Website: bh-photo
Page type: customer-info-address
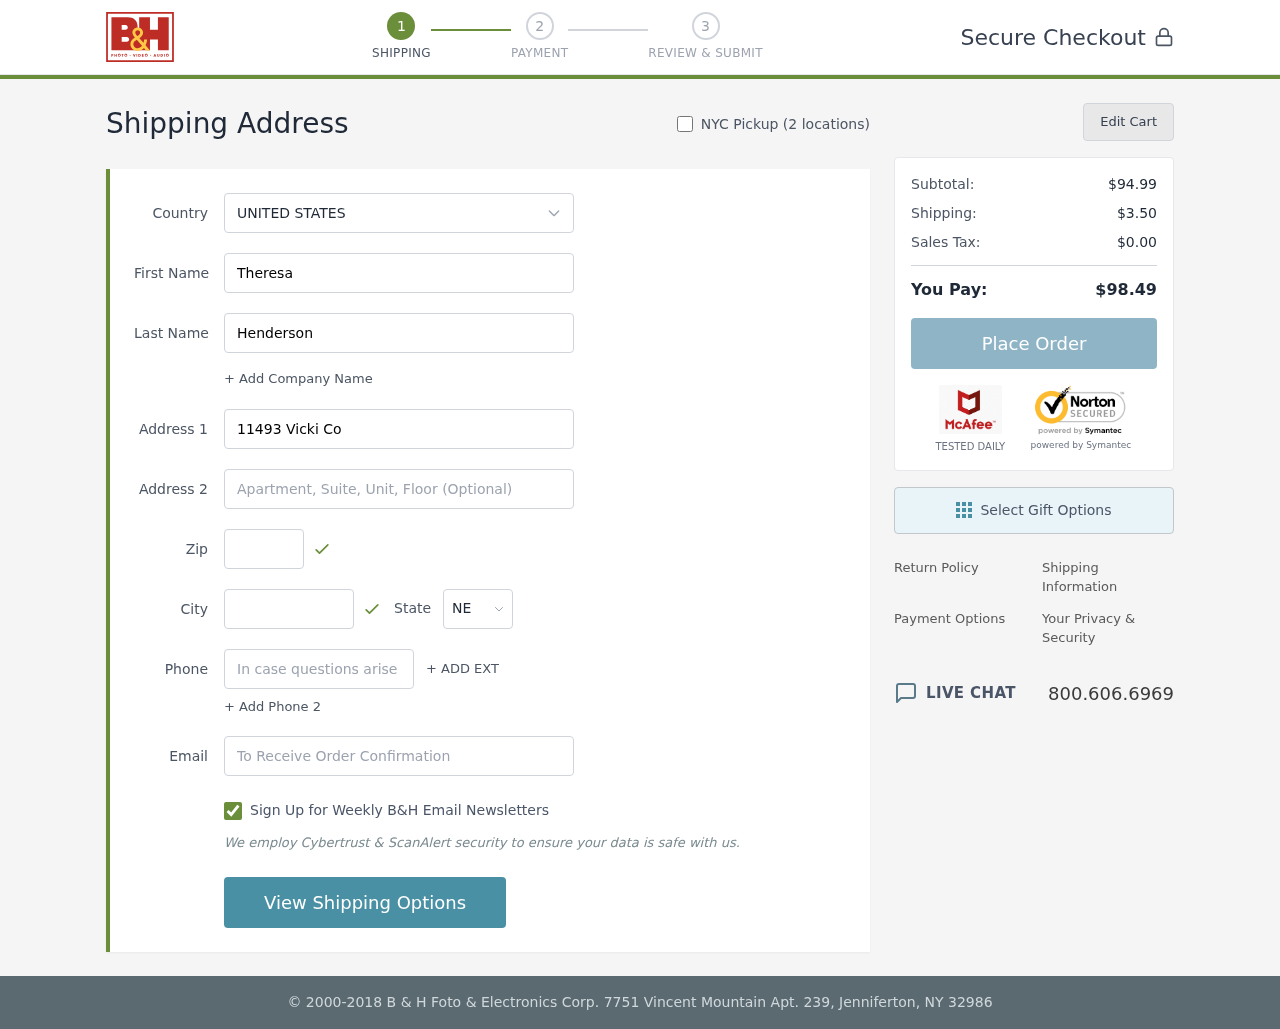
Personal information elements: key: PII_CITY
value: East Brian
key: PII_COUNTRY
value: United States
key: PII_EMAIL
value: thenderson@gmail.com
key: PII_FIRSTNAME
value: Theresa
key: PII_LASTNAME
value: Henderson
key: PII_PHONE
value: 2796385460
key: PII_POSTCODE
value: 96446
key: PII_STATE_ABBR
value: NE
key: PII_STREET
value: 11493 Vicki Cove Apt. 886
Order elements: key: ORDER_SUBTOTAL
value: $94.99
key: ORDER_SHIPPING_COST
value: $3.50
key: ORDER_TAX
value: $0.00
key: ORDER_TOTAL
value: $98.49